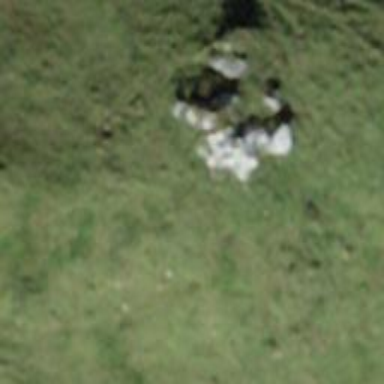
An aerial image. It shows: Natural rock formation.